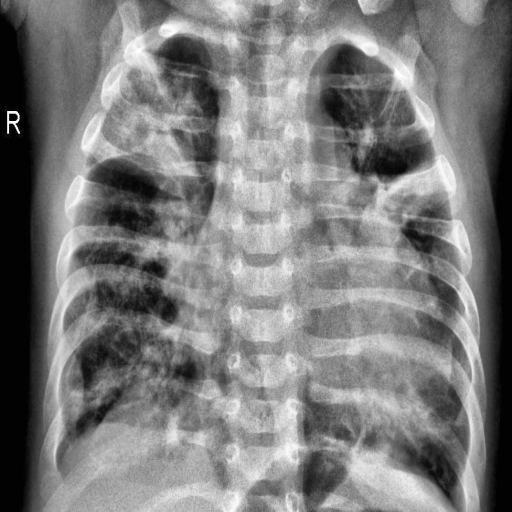
Finding: PNEUMONIA